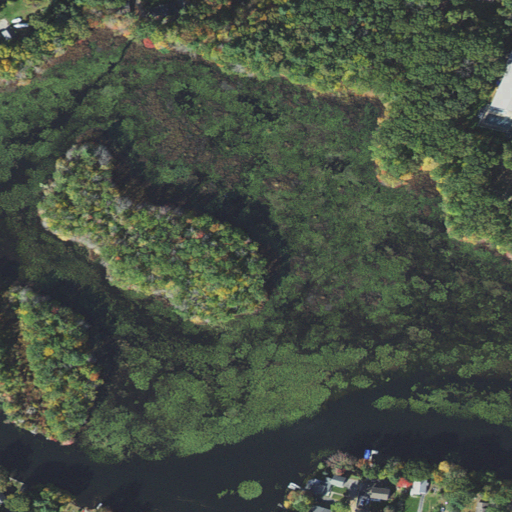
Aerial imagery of cape in Massachusetts named Nelson Point containing open development, herbaceous wetlands, deciduous forest, open water, low intensity development, mixed forest, medium intensity development, woody wetlands, high intensity development, and evergreen forest